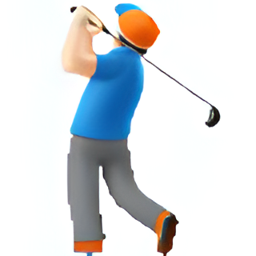
Name: golfer
Emoji: 🏌🏻
Group: People & Body
Sub-group: person-sport